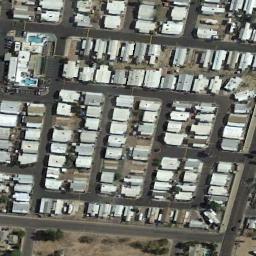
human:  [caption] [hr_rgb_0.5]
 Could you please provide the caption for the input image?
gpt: Many buildings of different shapes and sizes are in mobile home parks .

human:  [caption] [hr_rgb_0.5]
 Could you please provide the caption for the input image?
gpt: The mobile home park is on the open place next to the road .

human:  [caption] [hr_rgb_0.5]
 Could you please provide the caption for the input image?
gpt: The roof of most mobile homes is white .

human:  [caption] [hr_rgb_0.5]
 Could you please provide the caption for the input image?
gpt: The mobile home park has lots of neatly arranged white mobile homes and two swimming pools and some roads go through the mobile home park .

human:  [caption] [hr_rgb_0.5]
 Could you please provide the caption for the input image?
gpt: There are many gray buildings arranged neatly in the mobile home park .